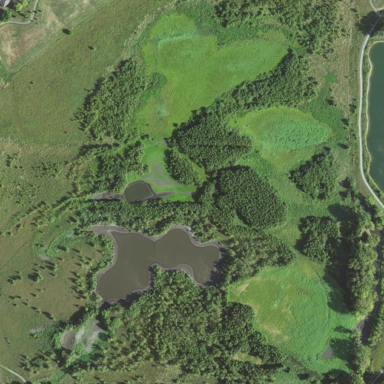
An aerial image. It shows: Marshy wetland area.